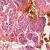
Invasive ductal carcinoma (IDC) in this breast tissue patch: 0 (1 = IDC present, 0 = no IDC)